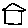
Label: house